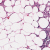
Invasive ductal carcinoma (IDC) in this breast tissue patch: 1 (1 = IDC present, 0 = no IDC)